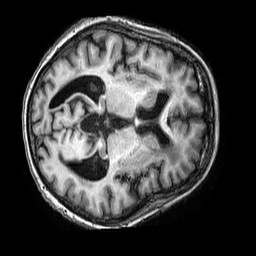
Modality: T1w
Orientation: axial
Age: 77
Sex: female
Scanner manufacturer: philips
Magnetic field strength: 3 T
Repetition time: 0.006959 s
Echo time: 0.003148 s